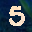
Label: 5